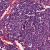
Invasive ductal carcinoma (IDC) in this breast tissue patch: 1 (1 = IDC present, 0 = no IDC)